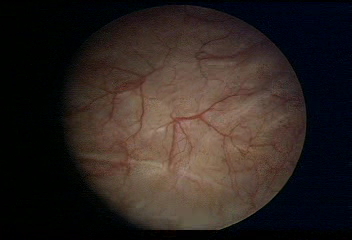
Modality: WLC
Class: Normal mucosa
Bladder cancer association: No